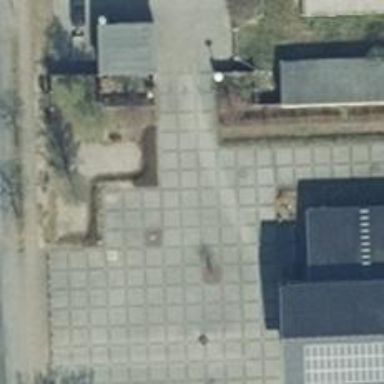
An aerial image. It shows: Footway made of concrete plates.